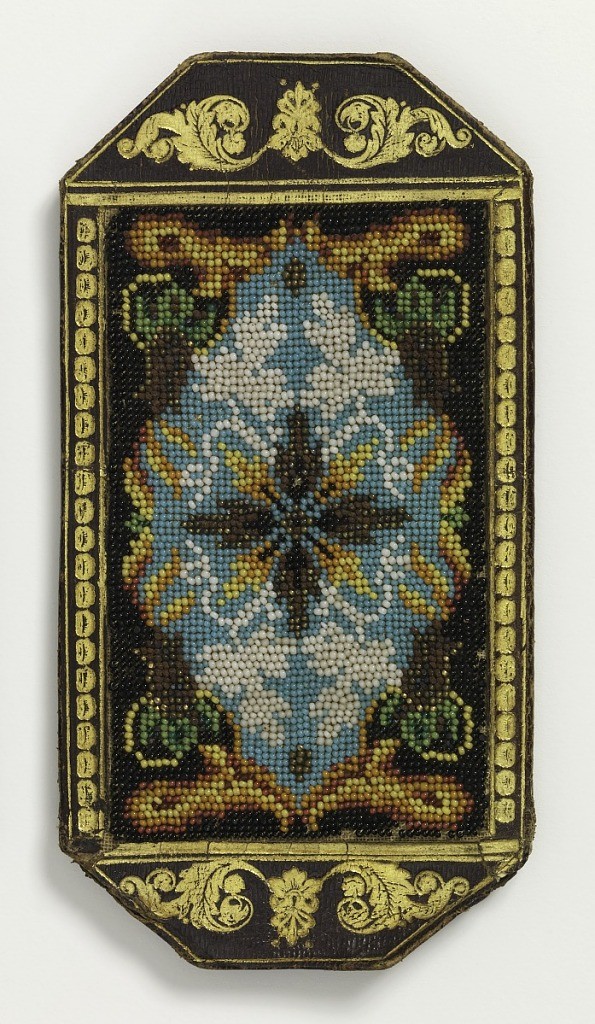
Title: Card case
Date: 19th century
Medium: leather, glass and metal beads Technique: embroidered beadwork
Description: Octagonal leather case stamped with a gold border has a central diamond-shaped cartouche with a stylized floral and leaf design embroidered in glass and metal beads. Glass beads are turquoise, white, orange, yellow, and black with metal bead accents. Surrounding the central diamond are scrolling forms and flowers in green, yellow, orange, red, and black beads with metal bead accents. Design is the same on the reverse with a palette of green, navy blue, red, yellow, orange, black, white, and clear bead with metal bead accents.